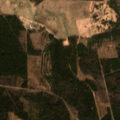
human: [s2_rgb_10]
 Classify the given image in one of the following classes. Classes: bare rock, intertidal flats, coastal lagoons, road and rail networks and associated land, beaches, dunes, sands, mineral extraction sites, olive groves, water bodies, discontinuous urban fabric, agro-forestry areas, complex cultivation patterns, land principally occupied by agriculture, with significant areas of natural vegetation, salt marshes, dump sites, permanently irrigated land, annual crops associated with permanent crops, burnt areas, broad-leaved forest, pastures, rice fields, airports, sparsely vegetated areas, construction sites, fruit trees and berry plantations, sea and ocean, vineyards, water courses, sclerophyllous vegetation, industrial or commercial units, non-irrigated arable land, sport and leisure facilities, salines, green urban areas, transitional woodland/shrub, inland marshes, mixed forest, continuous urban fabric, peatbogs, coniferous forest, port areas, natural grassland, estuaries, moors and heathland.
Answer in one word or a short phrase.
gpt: pastures, complex cultivation patterns, coniferous forest, mixed forest, transitional woodland/shrub